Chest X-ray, AP view. Patient: 27 years old, sex F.
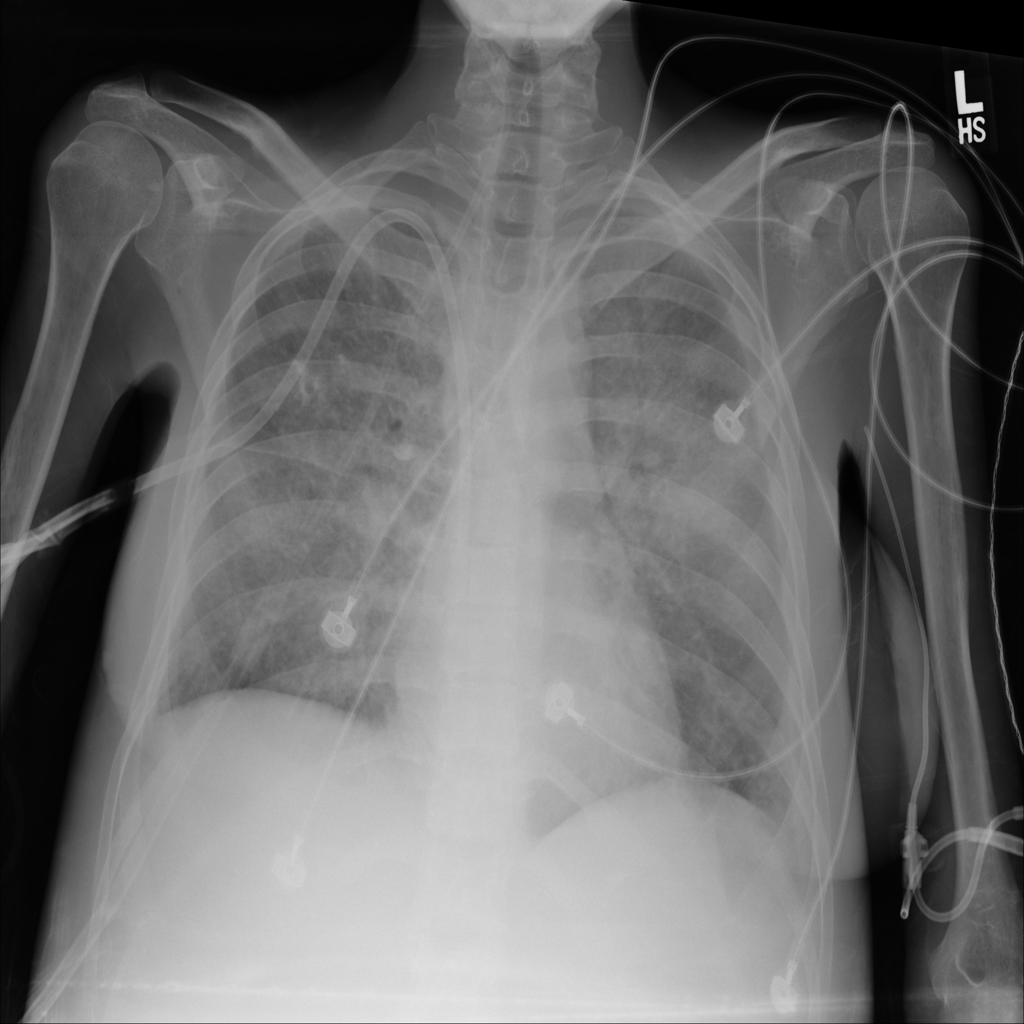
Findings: Effusion